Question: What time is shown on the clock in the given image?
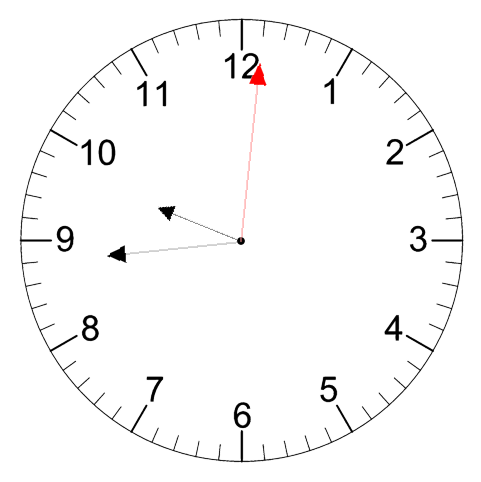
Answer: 09:44:01